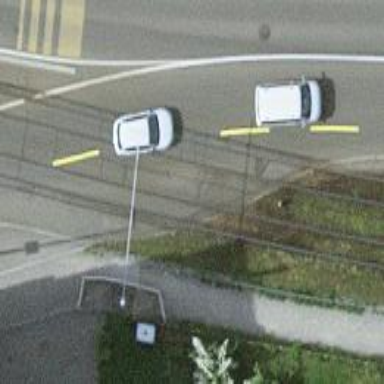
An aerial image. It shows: Tram level crossing on railway.